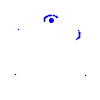
Particle: electron